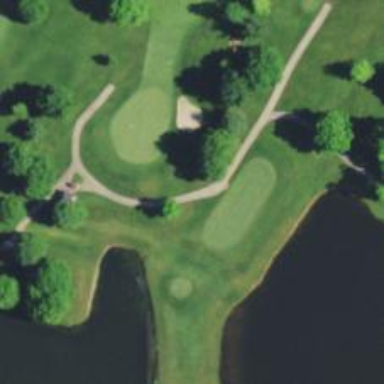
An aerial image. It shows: Path for both roads and golfers.